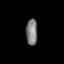
Tissue: lung
Cell type: Epithelial cells
Senescence score: 0.1884
Nuclear area (px): 294
Mean DAPI intensity: 124.779